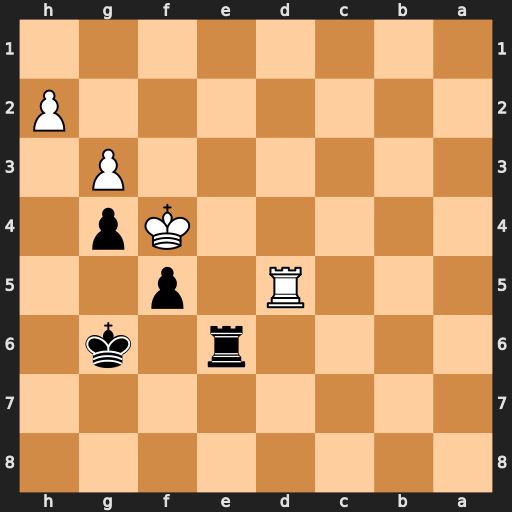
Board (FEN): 8/8/4r1k1/3R1p2/5Kp1/6P1/7P/8
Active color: b
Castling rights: -
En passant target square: -
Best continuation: Re4#